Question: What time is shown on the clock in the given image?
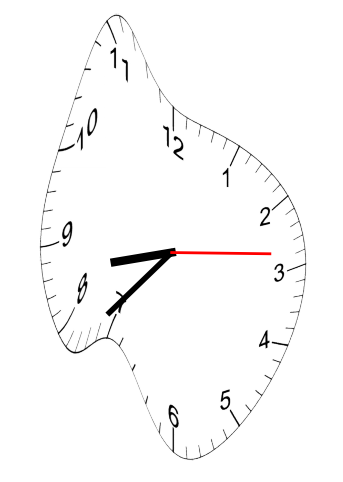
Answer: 08:37:14